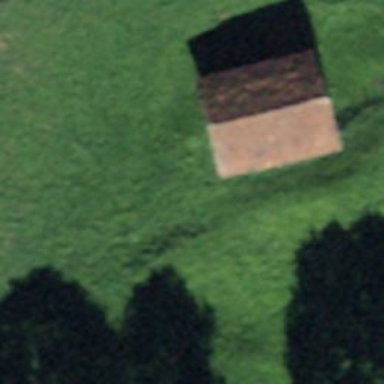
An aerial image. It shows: Rural barn.